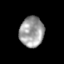
Tissue: skin
Cell type: Epithelial cells
Senescence score: 0.1966
Nuclear area (px): 722
Mean DAPI intensity: 158.01